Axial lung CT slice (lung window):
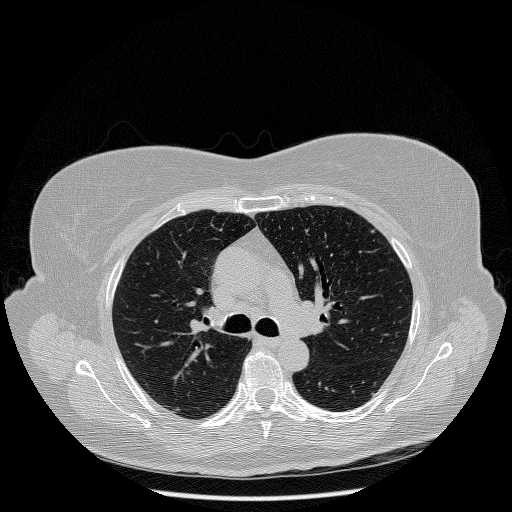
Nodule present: no